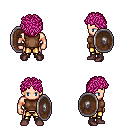
a pixel art fantasy rpg character, male body template, human, light skin, brown sleeveless shirt, gold greaves, pink curly afro hairstyle, maroon shoes, shield, four views (front, back, left, right), 2x2 character sprite sheet, small pixel art, hard edges, no anti-aliasing